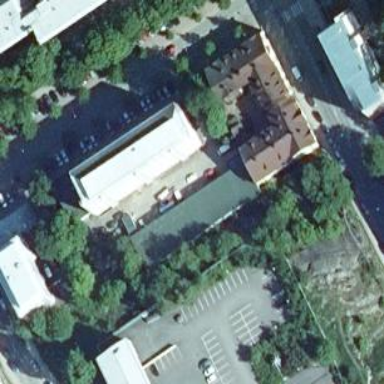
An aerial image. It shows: Grey building with distinctive roofing color.